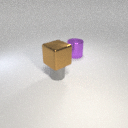
small gray metal cylinder in front of large purple metal cylinder